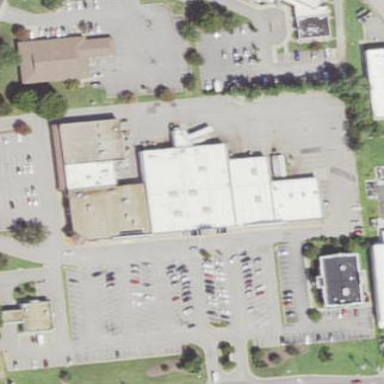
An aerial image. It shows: Department store.